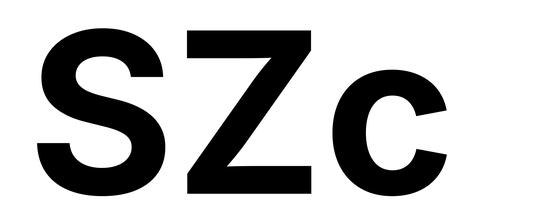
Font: Inter_Bold